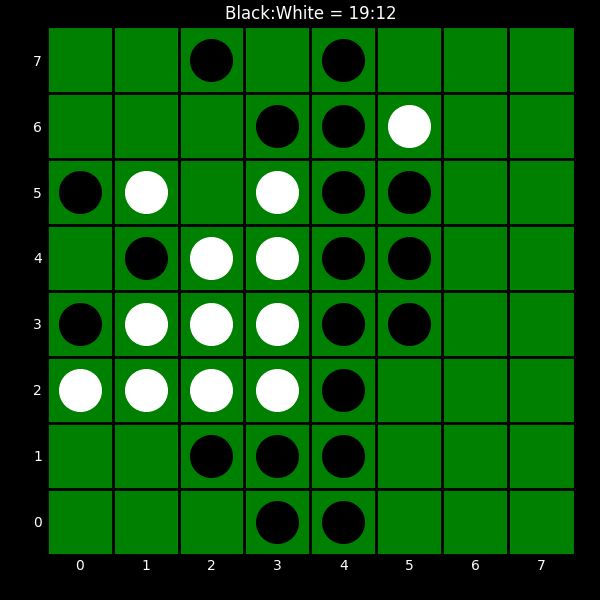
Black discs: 19
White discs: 12